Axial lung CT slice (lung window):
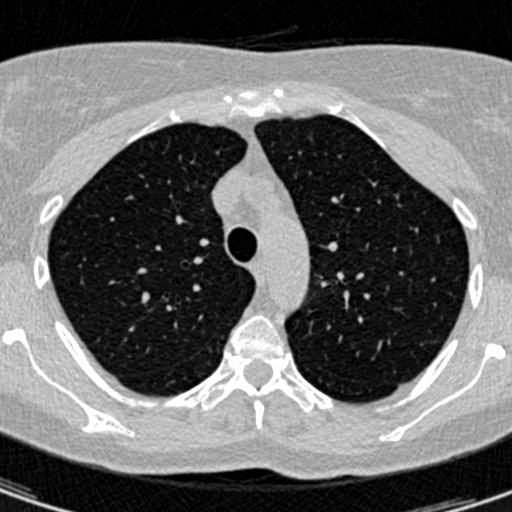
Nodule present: no